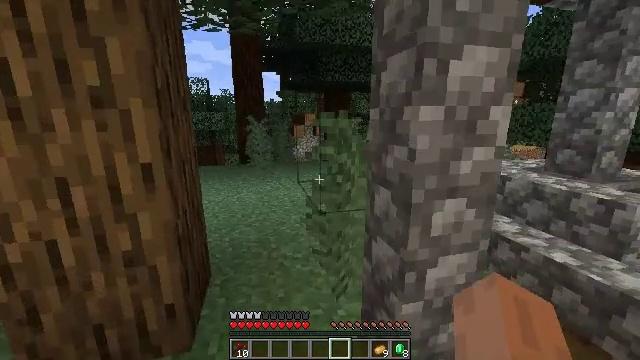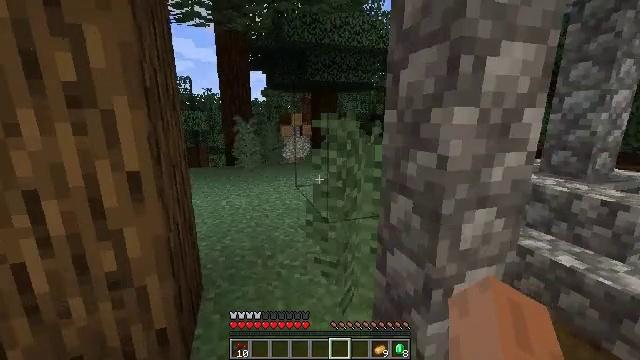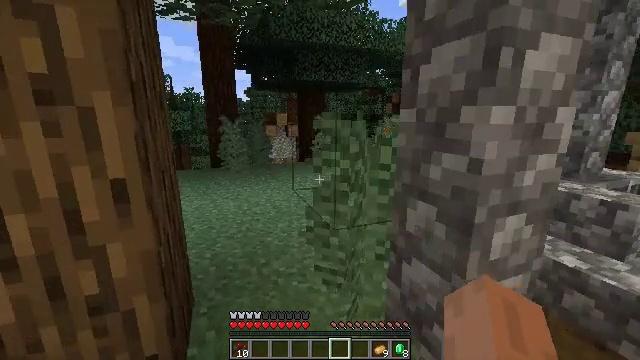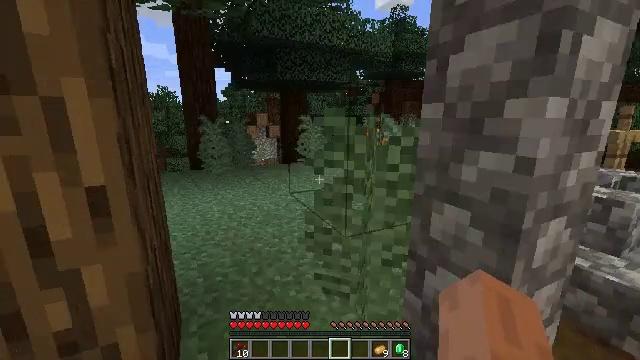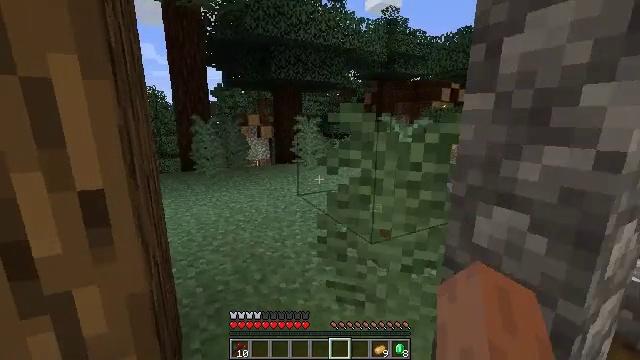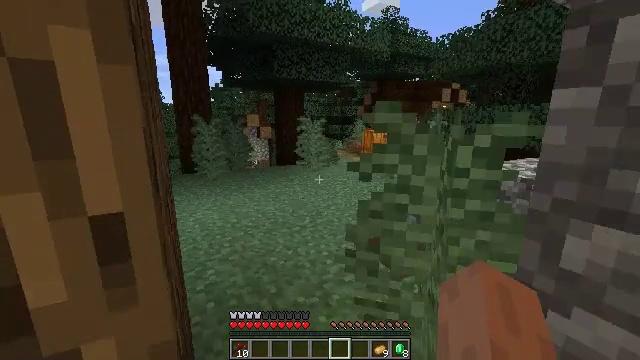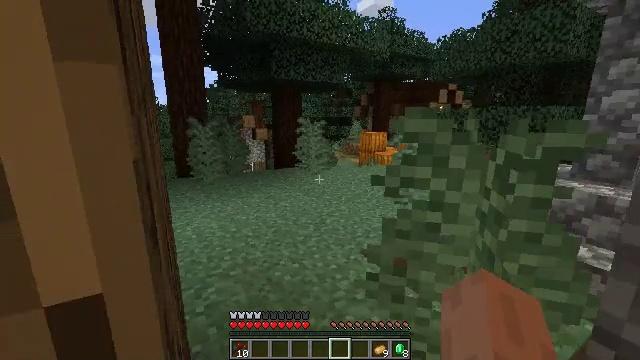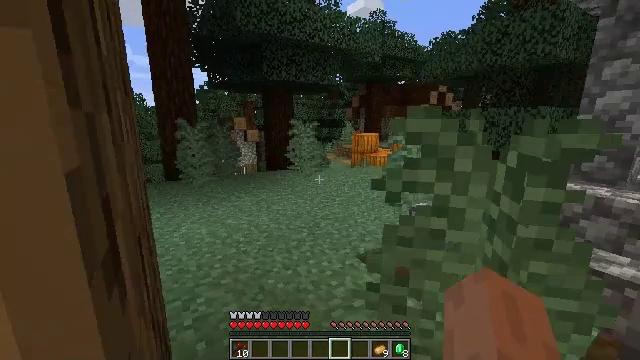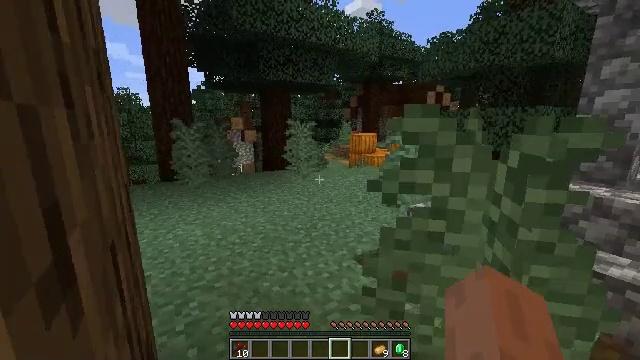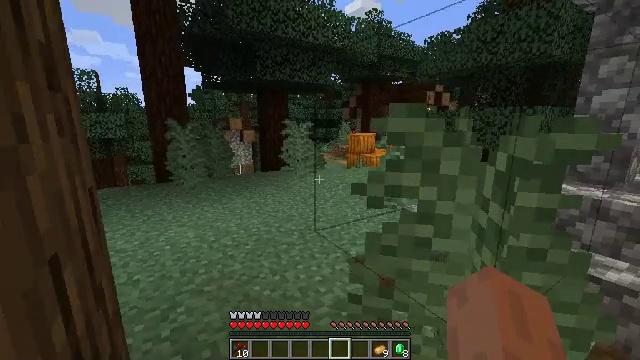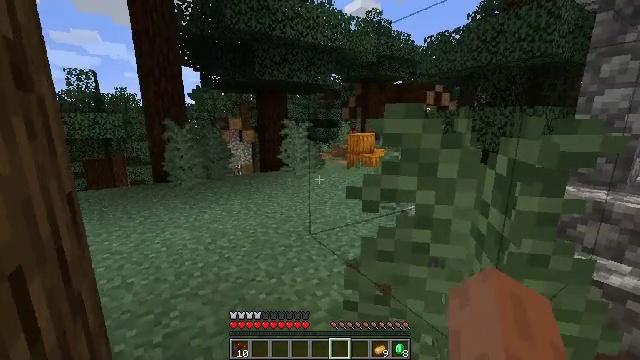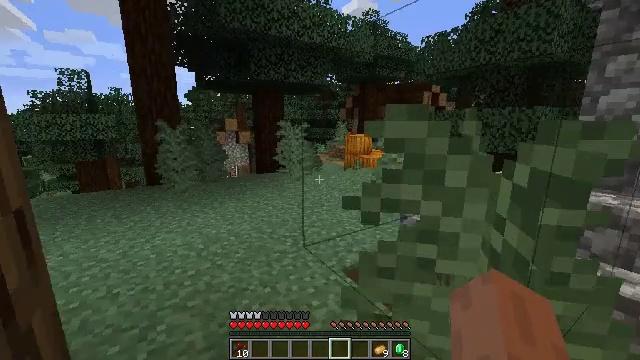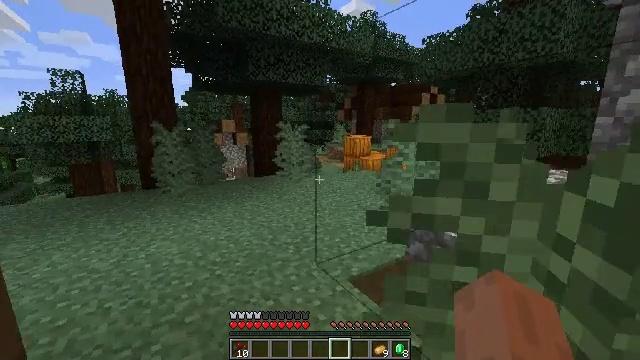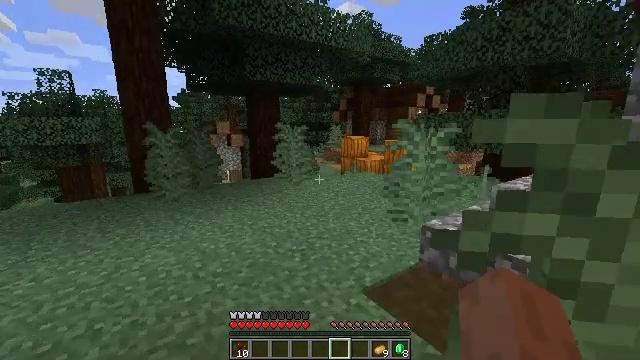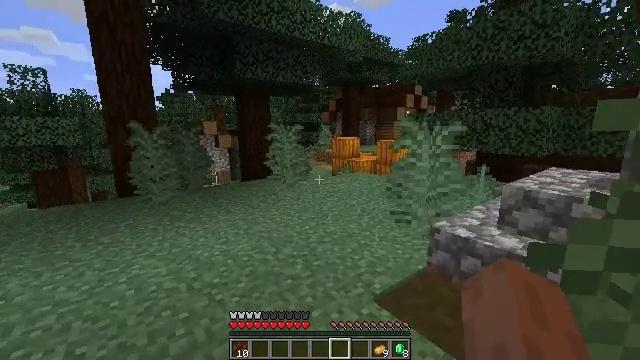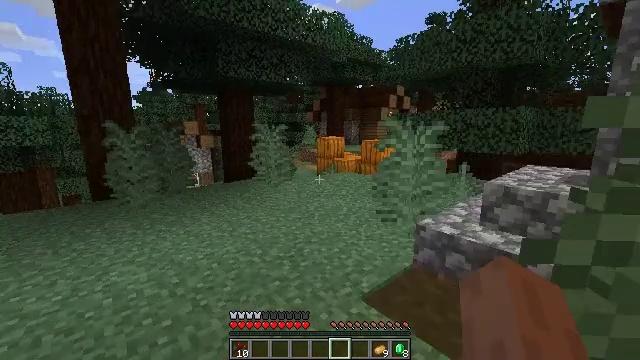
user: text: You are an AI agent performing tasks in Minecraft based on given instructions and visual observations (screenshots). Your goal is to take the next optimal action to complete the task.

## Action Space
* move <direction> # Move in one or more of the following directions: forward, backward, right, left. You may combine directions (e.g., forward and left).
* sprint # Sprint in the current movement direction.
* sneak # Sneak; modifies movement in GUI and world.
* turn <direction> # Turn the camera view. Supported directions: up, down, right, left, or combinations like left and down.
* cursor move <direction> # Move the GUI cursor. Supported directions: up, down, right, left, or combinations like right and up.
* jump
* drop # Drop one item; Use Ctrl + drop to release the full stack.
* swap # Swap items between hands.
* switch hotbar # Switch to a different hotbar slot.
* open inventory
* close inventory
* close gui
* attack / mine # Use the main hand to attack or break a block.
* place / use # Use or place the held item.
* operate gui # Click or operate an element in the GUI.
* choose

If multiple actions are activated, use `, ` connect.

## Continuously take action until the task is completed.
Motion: motion action
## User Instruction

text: Pick up the purple carpet from the ground.
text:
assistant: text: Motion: move forward and move left, turn right
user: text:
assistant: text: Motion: move forward and move left, turn right
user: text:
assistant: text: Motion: move forward and move left, turn right
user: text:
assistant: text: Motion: move forward and move left, turn right
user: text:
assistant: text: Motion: move forward and move left
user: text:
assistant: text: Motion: move forward, turn right
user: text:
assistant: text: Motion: move forward, turn right
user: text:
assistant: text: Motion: move forward
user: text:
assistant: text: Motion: move forward
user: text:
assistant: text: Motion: move forward
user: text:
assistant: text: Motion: move forward and move left
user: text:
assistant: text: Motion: move forward and move left
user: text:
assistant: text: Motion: move forward and move left, turn right
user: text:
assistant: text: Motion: move forward and move left, turn right
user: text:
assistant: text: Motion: move forward and move left, turn right
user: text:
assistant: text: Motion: move forward and move left, turn right
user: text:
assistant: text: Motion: move forward and move left, turn right
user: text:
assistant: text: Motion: move forward and move left, turn right
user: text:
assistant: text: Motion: move forward and move left, turn right
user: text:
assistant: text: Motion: move forward and move left, turn right
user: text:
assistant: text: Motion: move forward and move left, turn right
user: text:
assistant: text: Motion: move forward and move left
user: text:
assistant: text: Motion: move forward and move left
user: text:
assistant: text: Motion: move forward and move left
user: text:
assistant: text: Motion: move forward and move left, turn right
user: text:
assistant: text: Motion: move forward and move left, turn right
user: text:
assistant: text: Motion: move forward, turn right
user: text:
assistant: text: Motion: move forward, turn right
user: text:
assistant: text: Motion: move forward, turn right
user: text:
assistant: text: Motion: move forward, turn right